Field crop: maize
Growth stage: 2
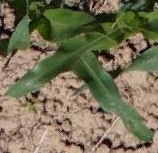
Species: maize